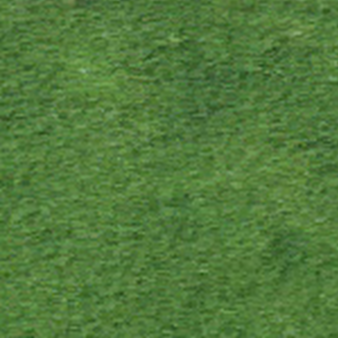
Label: other